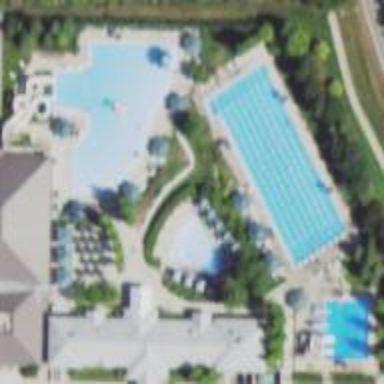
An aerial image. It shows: Outdoor sports centre with focus on swimming. There is outdoor swimming pool at the sports centre.